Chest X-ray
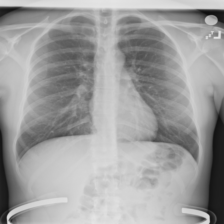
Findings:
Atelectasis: negative
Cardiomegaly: negative
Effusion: negative
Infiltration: negative
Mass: negative
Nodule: negative
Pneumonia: negative
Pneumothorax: negative
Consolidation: negative
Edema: negative
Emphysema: negative
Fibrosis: negative
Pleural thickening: negative
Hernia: negative